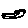
Label: circle